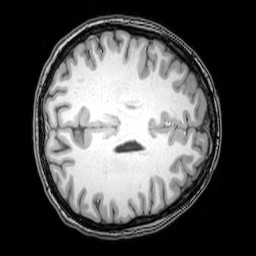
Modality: T1w
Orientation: axial
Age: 26
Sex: female
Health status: healthy
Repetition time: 0.081 s
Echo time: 0.037 s